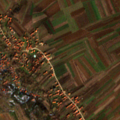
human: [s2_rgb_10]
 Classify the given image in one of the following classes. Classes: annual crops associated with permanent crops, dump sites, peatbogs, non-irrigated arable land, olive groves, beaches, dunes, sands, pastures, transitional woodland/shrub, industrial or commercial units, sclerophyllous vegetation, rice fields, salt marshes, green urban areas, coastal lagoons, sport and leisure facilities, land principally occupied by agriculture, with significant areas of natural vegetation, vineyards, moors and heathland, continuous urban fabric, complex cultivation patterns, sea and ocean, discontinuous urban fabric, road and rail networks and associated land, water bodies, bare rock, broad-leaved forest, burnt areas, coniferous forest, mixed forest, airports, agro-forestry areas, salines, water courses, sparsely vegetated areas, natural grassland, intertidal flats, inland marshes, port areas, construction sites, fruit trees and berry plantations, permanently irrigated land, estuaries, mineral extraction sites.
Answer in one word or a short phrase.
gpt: non-irrigated arable land, complex cultivation patterns, land principally occupied by agriculture, with significant areas of natural vegetation